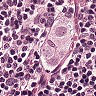
Metastatic tissue present: yes